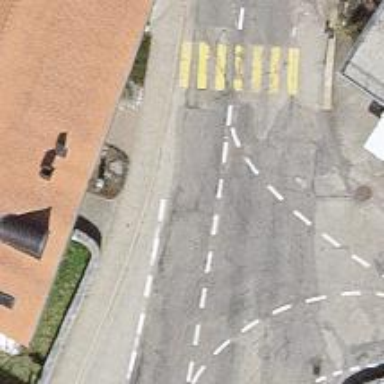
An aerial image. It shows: Bus stop along the road.